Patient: sex M, age 45
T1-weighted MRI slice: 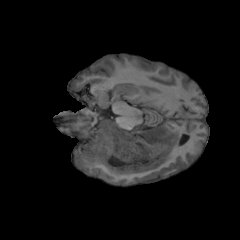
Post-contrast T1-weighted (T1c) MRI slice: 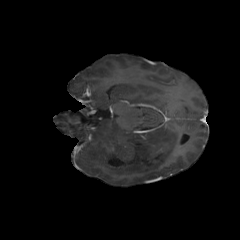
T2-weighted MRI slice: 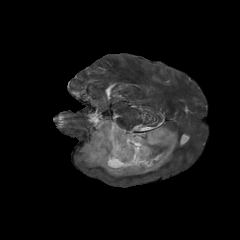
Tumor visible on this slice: yes
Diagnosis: Astrocytoma, IDH-mutant
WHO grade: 2